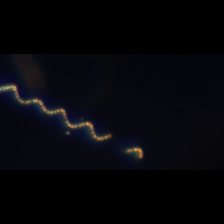
Taxon: Chaetoceros
Group: Diatoms